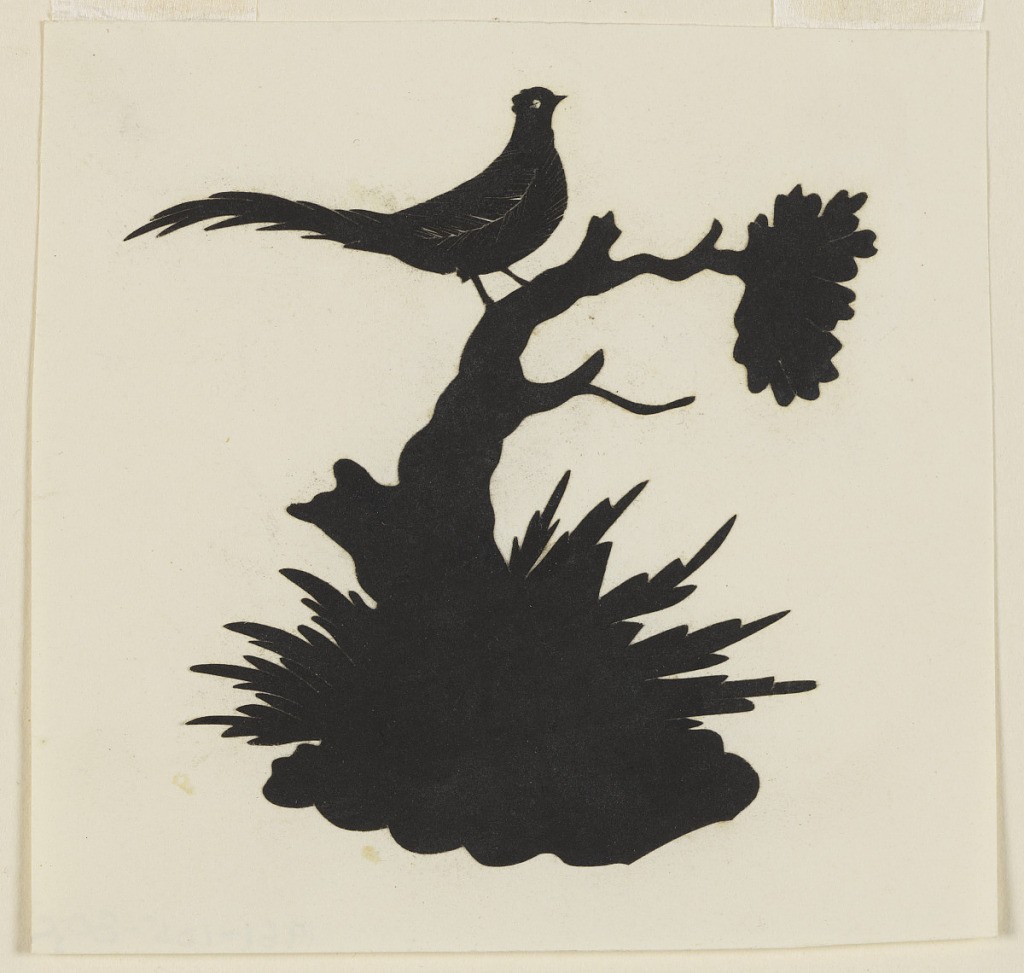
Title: Pheasant on a Scrub-Tree
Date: ca. 1830
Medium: Silhouette of black paper on white paper mount
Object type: Silhouette
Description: A pheasant on a scrub-tree.